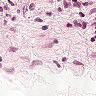
Metastatic tissue present: no